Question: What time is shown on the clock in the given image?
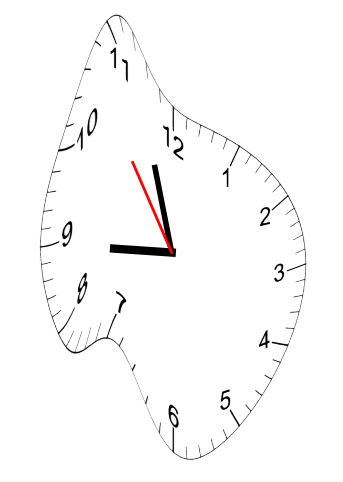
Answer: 08:56:54